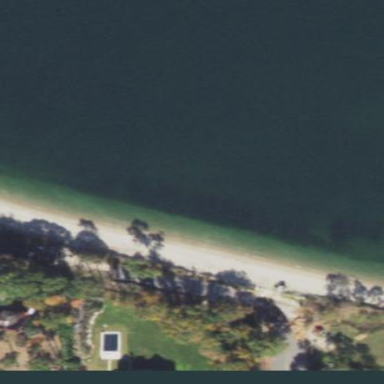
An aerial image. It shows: Sandy beach.